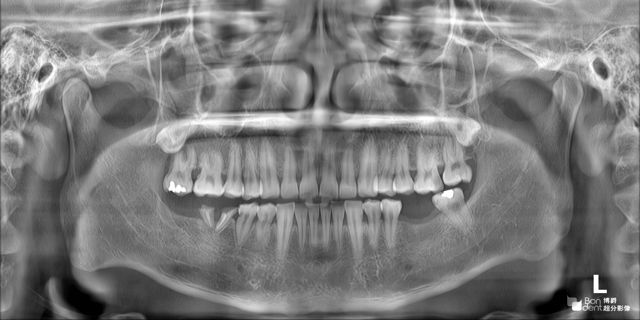
adult